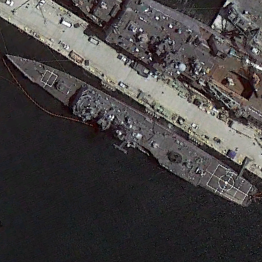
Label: cruiser